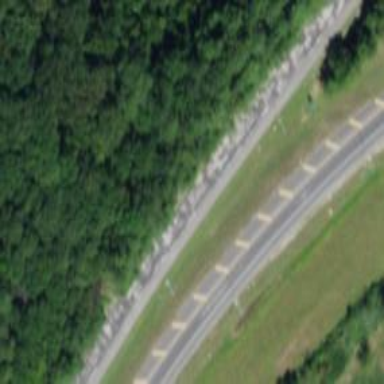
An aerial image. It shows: Asphalt motorway link.